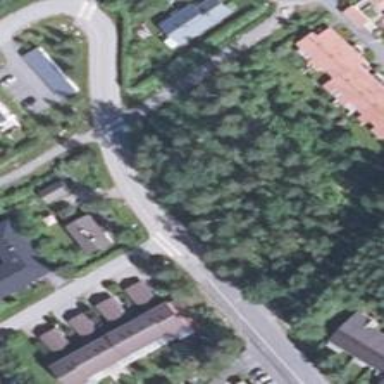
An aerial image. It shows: Uncontrolled crossing on the road.